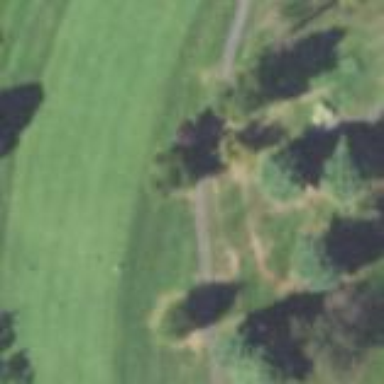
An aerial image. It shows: Grassy area designated as golf fairway.